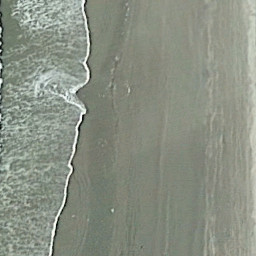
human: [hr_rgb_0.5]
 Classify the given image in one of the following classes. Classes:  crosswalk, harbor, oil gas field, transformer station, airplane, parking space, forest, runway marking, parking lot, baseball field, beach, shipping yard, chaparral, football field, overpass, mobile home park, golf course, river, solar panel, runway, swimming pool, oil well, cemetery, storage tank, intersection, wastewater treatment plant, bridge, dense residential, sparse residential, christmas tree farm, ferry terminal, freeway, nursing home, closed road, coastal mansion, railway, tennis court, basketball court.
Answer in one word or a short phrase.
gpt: beach